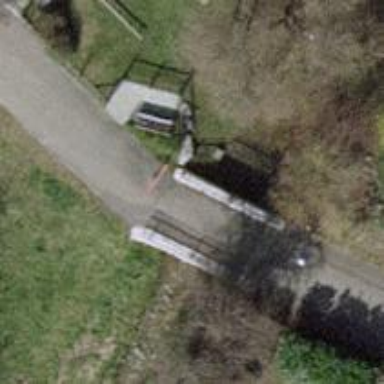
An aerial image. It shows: Swing gate.